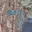
Label: 7